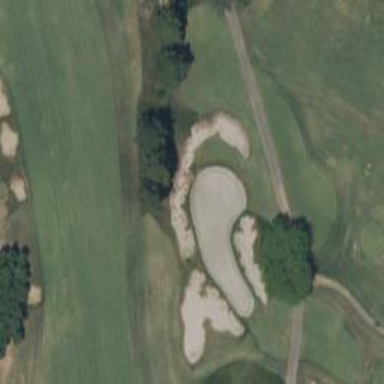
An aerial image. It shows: View of golf hole.